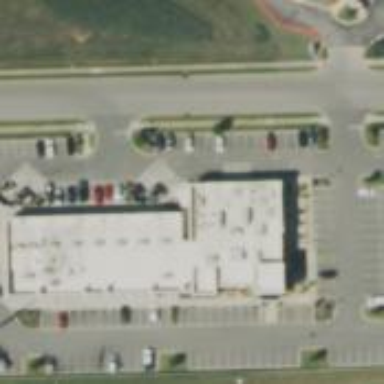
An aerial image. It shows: Retail area categorized as shopping mall.